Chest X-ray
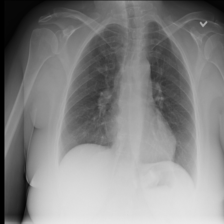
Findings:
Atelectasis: negative
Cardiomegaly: negative
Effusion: negative
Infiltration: negative
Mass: negative
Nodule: negative
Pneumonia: negative
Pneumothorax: negative
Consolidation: negative
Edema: negative
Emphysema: negative
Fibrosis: negative
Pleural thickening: negative
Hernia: negative